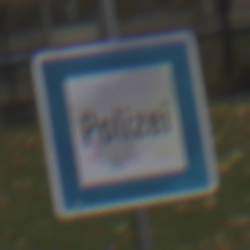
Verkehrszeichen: Polizei
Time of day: MorningAfternoon
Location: Outdoor (Nature)
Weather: Overcast
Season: Autumn
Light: Natural